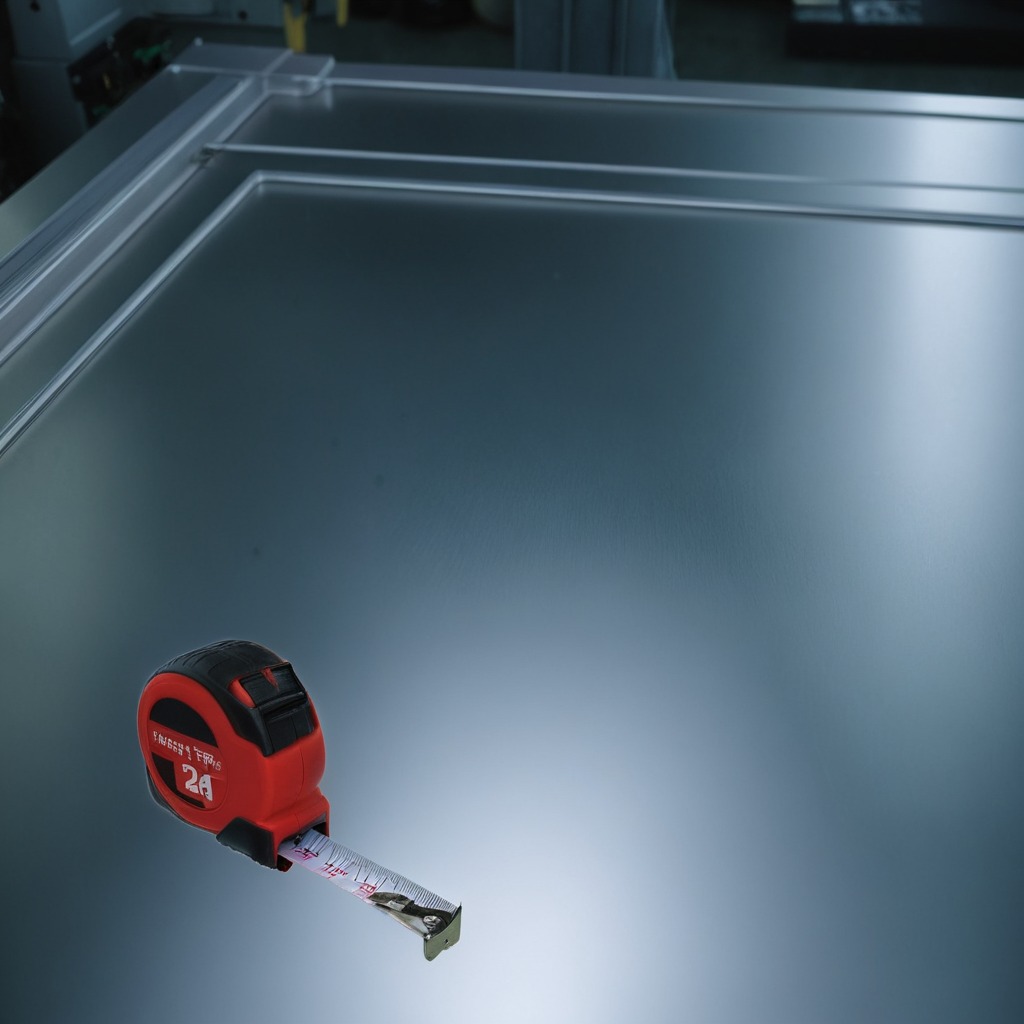
A measuring tape is lying on a metal table in a machine shop under fluorescent lights.